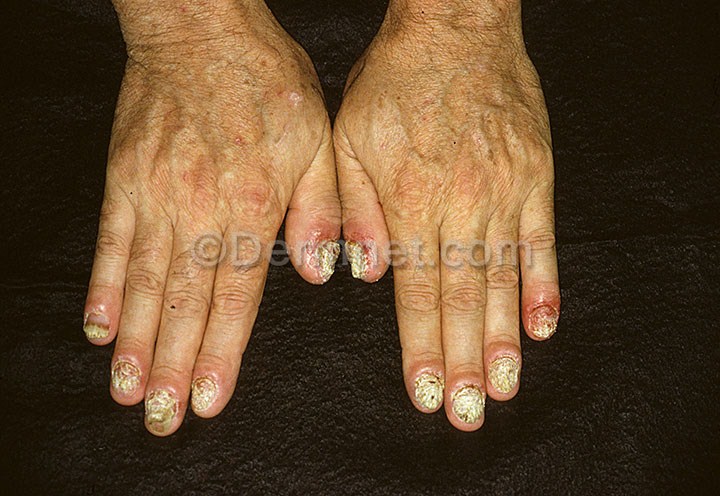
Disease: Psoriasis pictures Lichen Planus and related diseases